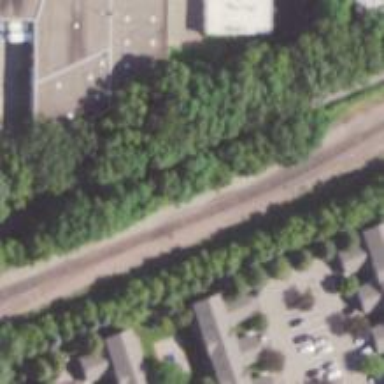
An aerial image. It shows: Contact line indicates electrification.